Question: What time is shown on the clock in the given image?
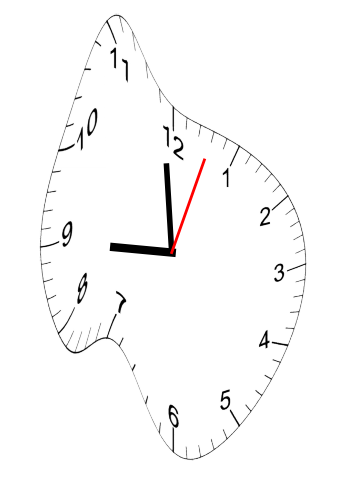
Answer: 08:59:03